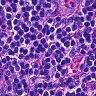
Metastatic tissue present: no